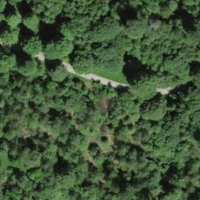
EUNIS habitat code: 43
Species observed at this site:
Aegopodium podagraria